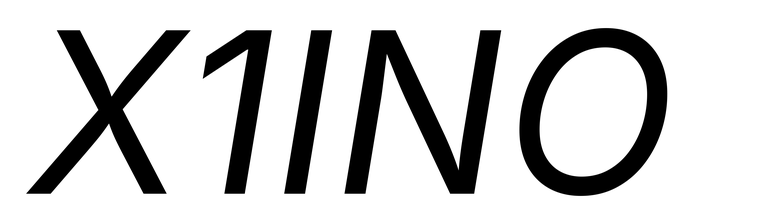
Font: Inter-Italic_Italic